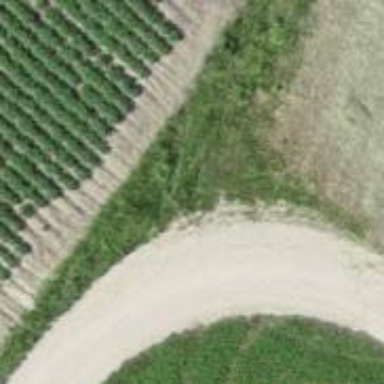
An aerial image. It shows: Gravel track with agricultural land on the side. The track is of grade2 quality.